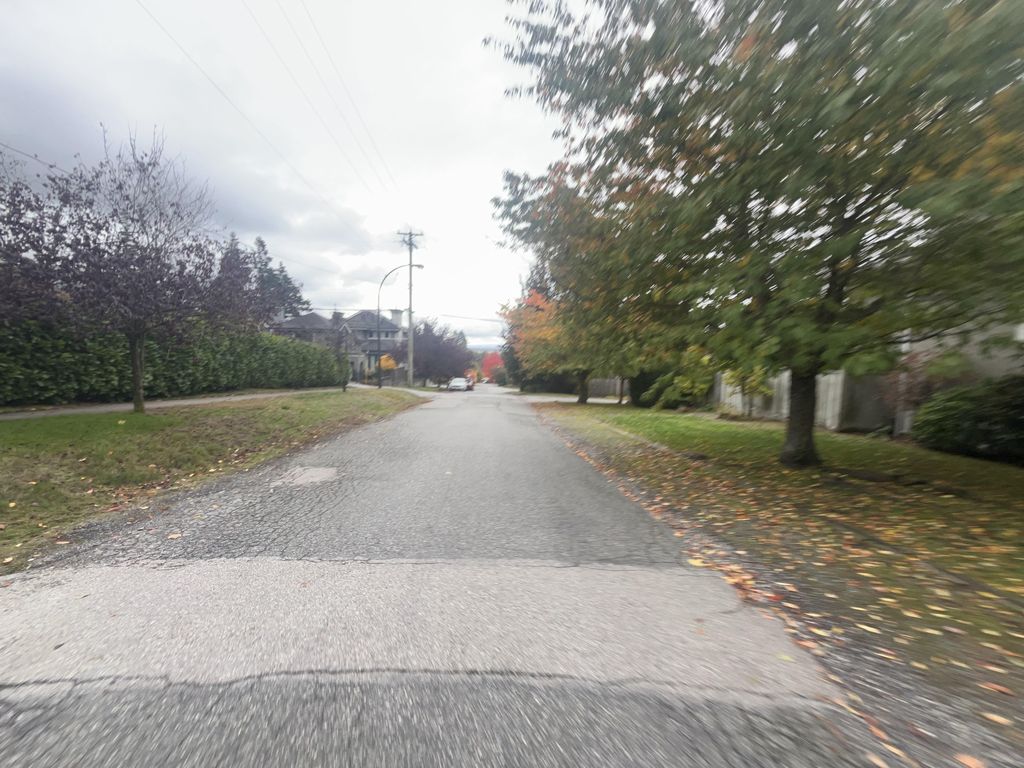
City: vancouver